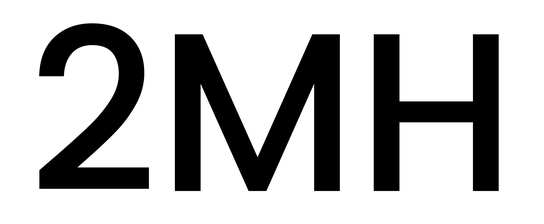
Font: Poppins-Medium